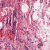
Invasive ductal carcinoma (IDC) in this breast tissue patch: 0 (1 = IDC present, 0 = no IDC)